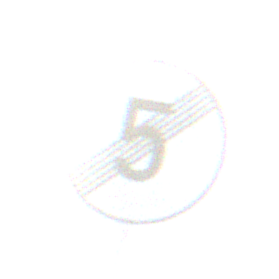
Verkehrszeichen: EndeGeschwindigkeit5
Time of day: MorningAfternoon
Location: Outdoor (Urban)
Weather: PartlyCloudy
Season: NotSpecified
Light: Natural